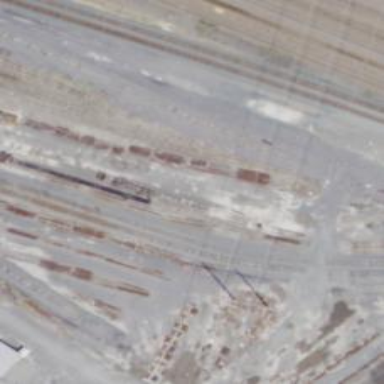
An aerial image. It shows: Railway yard in service.